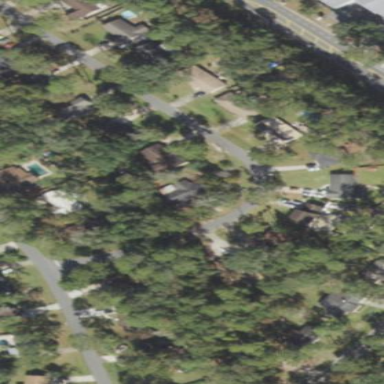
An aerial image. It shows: Single-family residential area.